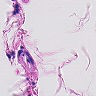
Metastatic tissue present: no